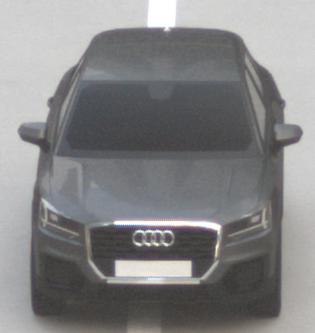
Make: Audi
Model: Q2
Model produced from: 2016
Model produced until: 2020
Doors: 5
Color: gray
Road condition: dry road
Daytime: morning or afternoon
Contrast: low contrast